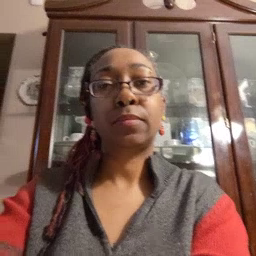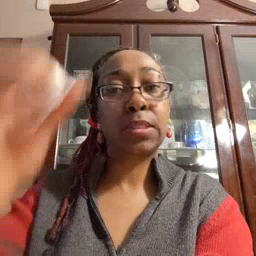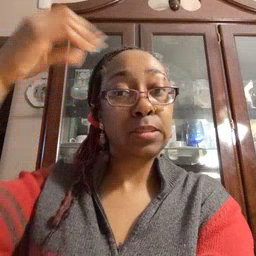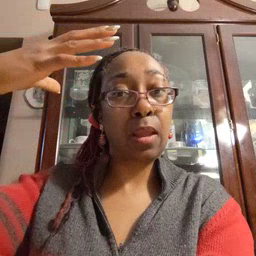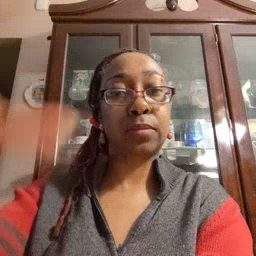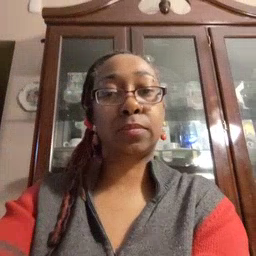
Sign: sun